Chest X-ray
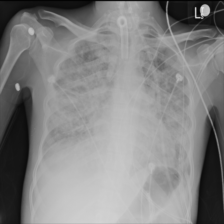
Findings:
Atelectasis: negative
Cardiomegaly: negative
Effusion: negative
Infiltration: negative
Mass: negative
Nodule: negative
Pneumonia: negative
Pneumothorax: negative
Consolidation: positive
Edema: negative
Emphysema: negative
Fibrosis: negative
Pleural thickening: negative
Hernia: negative